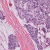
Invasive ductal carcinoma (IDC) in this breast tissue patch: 1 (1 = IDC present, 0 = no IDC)